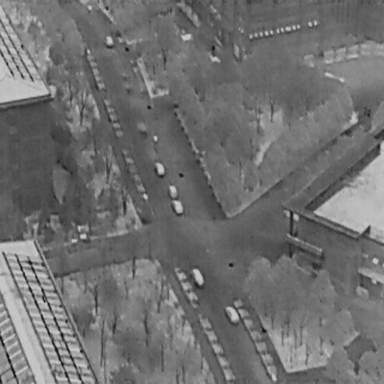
There are six Cars in the infrared image.